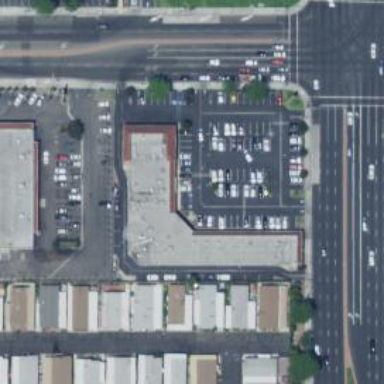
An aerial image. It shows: Convenience shop.